Aerial crown-view tile of a tropical tree (Barro Colorado Island, Panama), acquired 20241216:
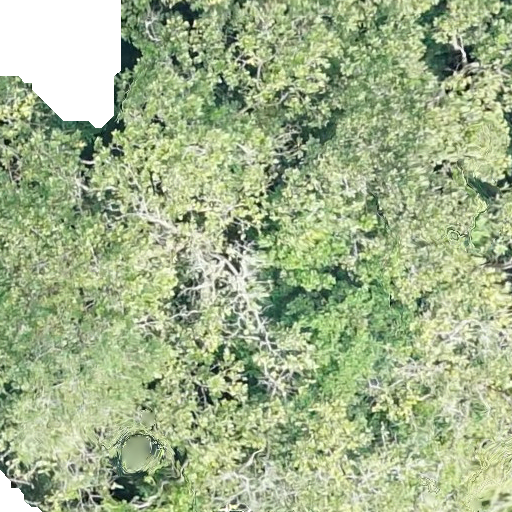
Species: Anacardium excelsum
GBIF accepted scientific name: Anacardium excelsum
Crown area: 652.16 m²